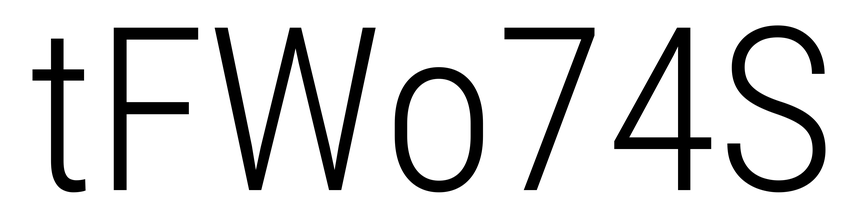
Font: Roboto_Condensed_Light